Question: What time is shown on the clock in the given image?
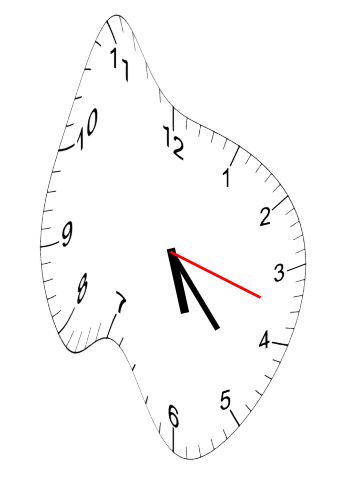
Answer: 05:23:18